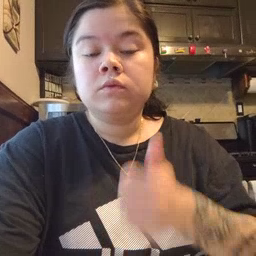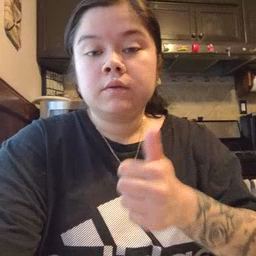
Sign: yourself